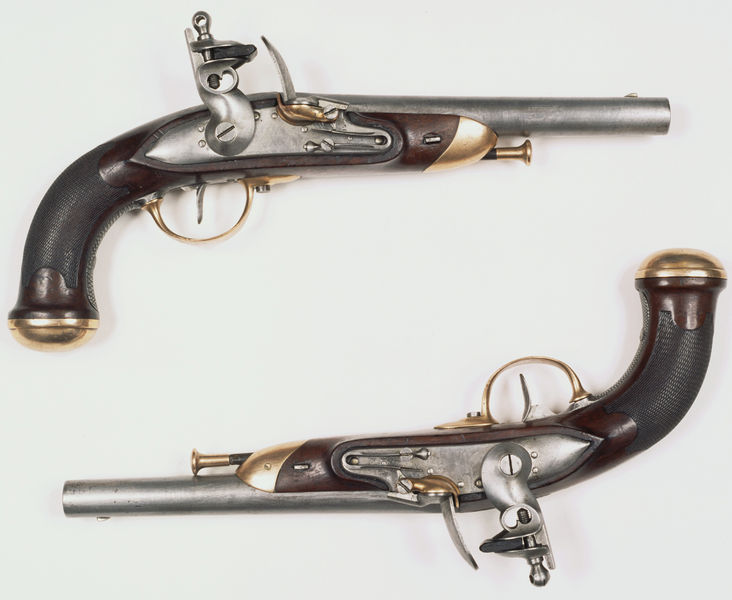
Titel: Vuursteenpistool
Standort: Amsterdam
Institution: Rijksmuseum
Schlagwörter: gris, marron, arme, or, pistolet